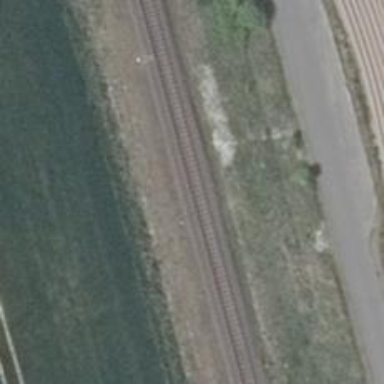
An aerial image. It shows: Railway signal.